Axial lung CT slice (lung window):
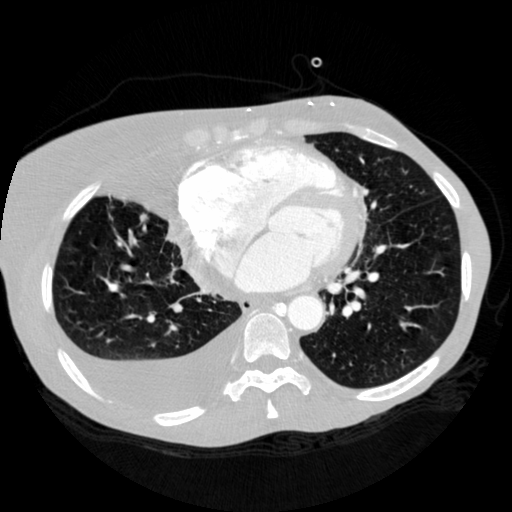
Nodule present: yes
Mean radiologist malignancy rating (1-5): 3